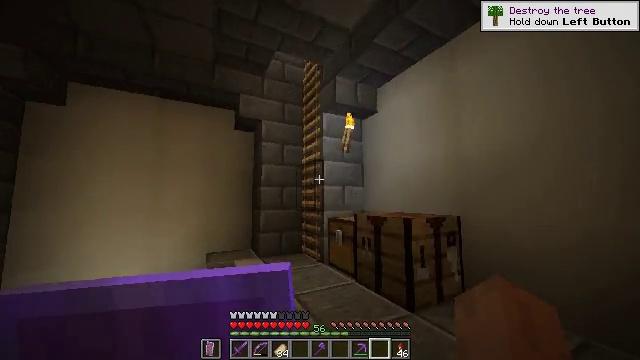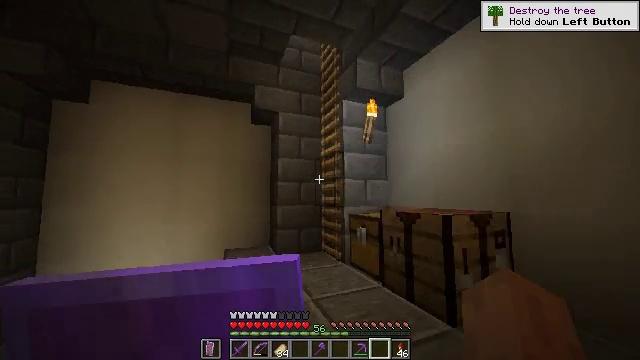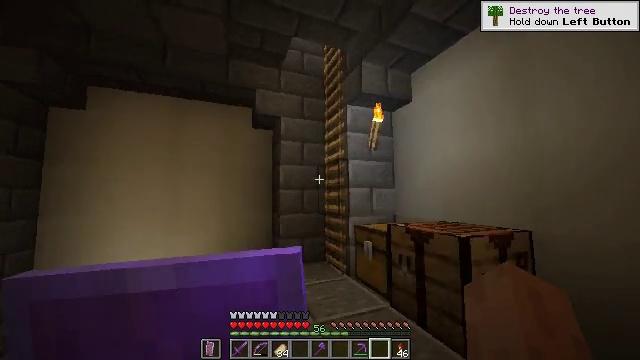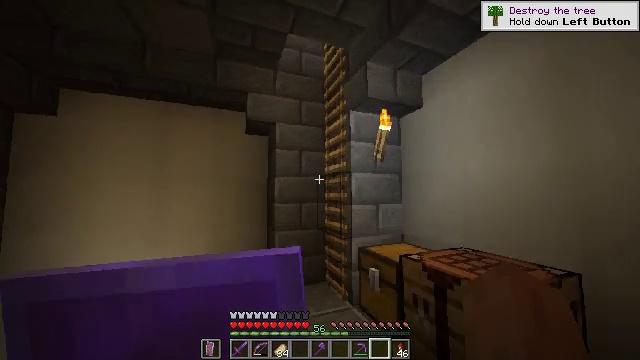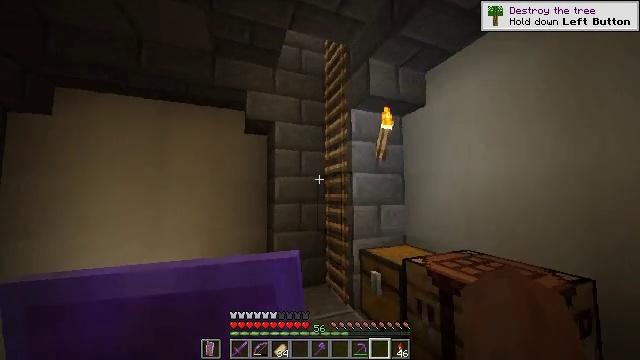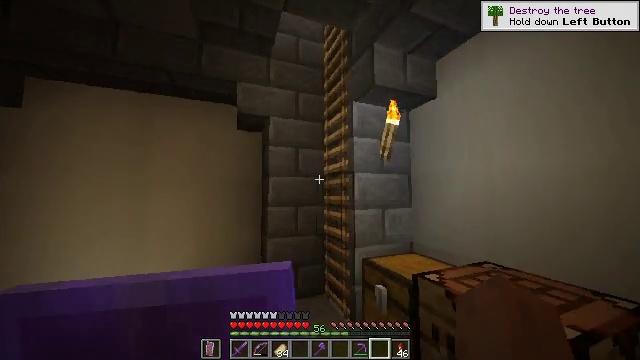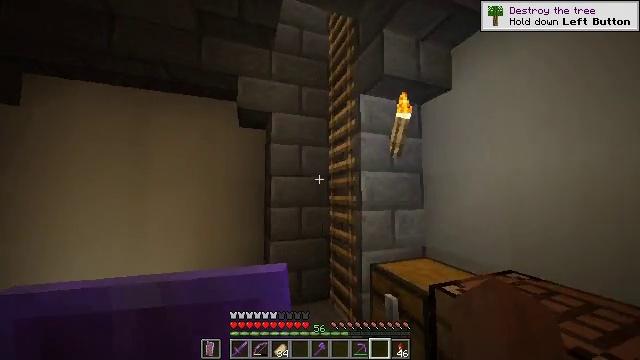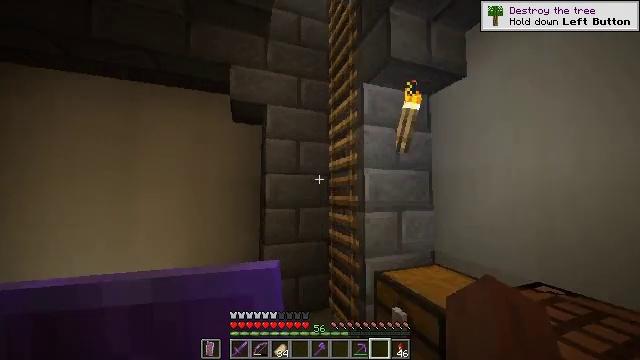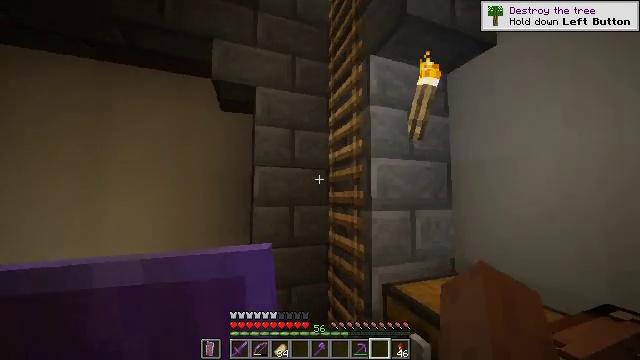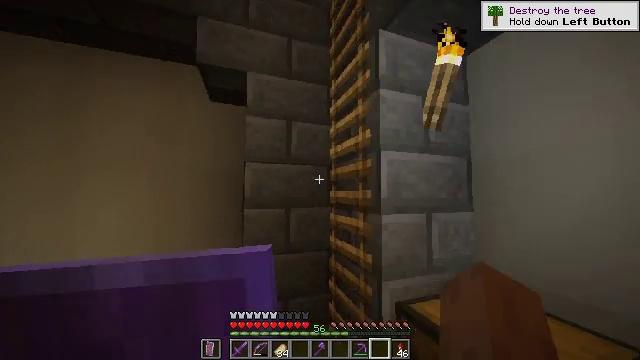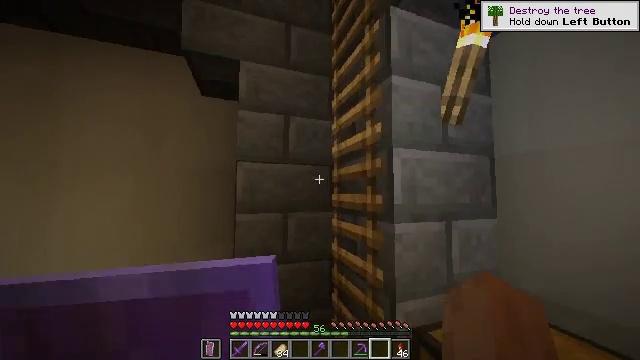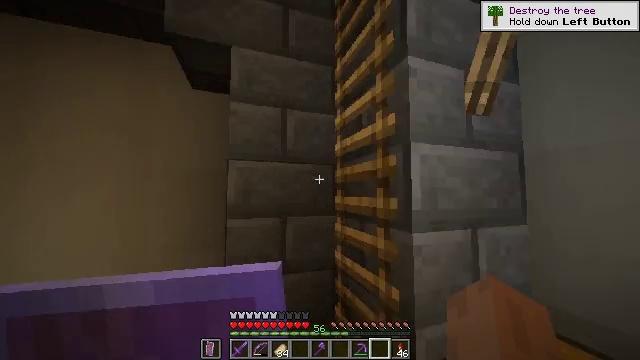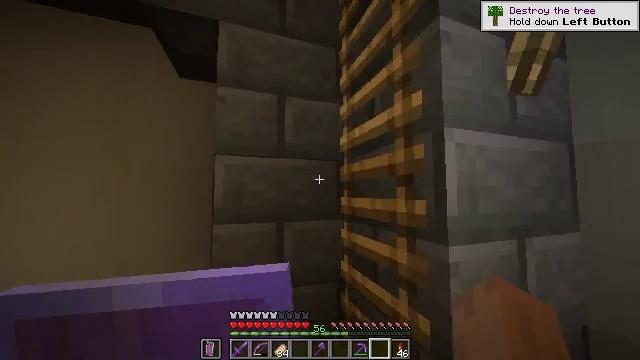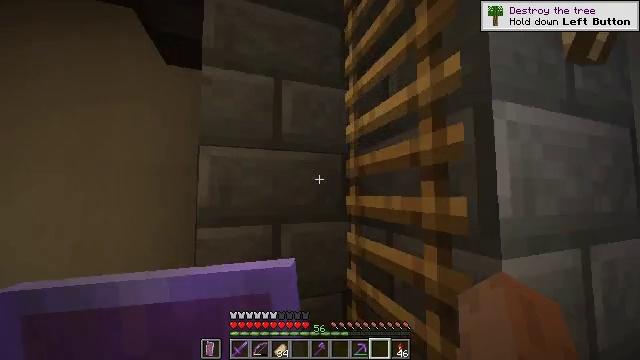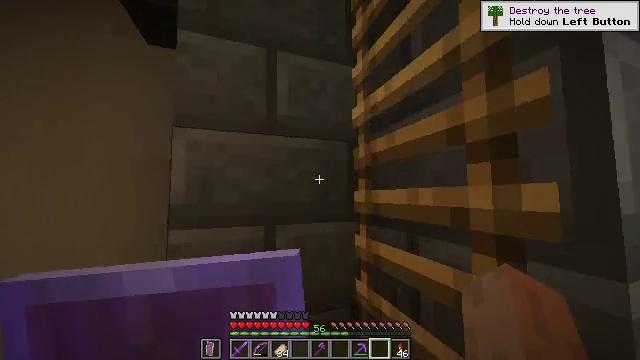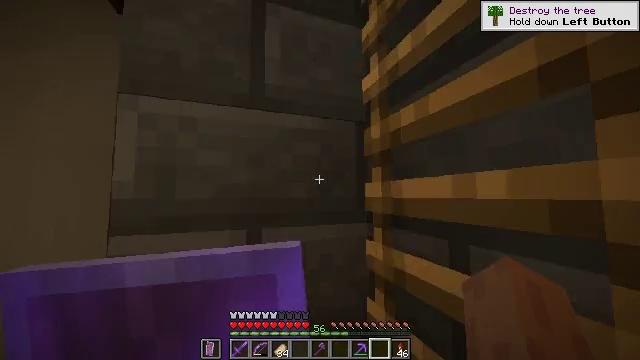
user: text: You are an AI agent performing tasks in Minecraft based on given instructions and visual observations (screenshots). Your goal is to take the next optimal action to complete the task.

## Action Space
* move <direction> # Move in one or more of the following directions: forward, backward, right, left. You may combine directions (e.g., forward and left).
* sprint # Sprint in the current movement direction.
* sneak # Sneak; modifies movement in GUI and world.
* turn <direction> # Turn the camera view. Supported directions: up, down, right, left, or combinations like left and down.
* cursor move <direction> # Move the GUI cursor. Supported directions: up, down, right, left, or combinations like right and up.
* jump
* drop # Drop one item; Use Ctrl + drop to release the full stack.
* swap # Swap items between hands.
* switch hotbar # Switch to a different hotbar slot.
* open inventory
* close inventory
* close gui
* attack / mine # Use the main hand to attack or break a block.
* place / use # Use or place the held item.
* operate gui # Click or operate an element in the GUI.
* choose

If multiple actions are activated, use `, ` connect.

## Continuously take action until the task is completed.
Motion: motion action
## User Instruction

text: Gather the ladder by attacking it.
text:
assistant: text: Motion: move forward, sprint, turn left and down
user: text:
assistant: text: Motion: move forward, sprint
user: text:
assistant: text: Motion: move forward, sprint
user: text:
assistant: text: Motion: move forward, sprint
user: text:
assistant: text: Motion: move forward, sprint
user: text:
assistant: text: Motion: move forward, sprint, turn left
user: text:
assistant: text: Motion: move forward, sprint
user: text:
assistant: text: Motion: move forward, sprint
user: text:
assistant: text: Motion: move forward, sprint
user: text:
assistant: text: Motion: move forward, sprint
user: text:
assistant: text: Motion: move forward, sprint
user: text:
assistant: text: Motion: move forward, sprint
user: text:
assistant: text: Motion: move forward, sprint
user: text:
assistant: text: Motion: move forward, sprint
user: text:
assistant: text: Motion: move forward, sprint
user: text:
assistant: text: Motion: move forward, sprint
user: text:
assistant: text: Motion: move forward, sprint, turn right
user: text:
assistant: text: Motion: move forward, sprint, turn right and up
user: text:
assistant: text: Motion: move forward, sprint, turn right and up
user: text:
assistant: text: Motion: move forward, sprint, turn right and up
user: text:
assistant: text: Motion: move forward, sprint, turn right and up
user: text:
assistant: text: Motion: move forward, sprint, turn right and up
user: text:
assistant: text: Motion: move forward, sprint, turn right and up
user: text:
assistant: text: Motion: move forward, sprint, turn right and up
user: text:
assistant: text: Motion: move forward, sprint, turn up
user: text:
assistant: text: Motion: move forward, sprint
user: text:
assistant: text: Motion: move forward, sprint
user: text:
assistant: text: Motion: move forward, sprint
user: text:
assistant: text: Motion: move forward, sprint
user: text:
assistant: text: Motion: move forward, sprint